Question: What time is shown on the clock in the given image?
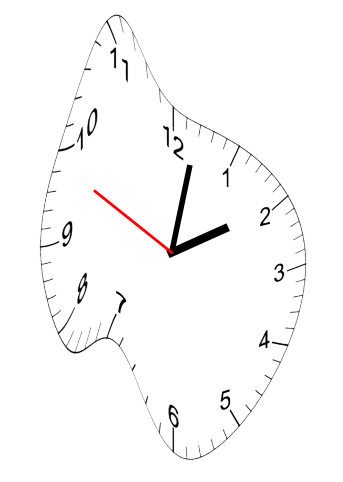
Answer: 02:01:49